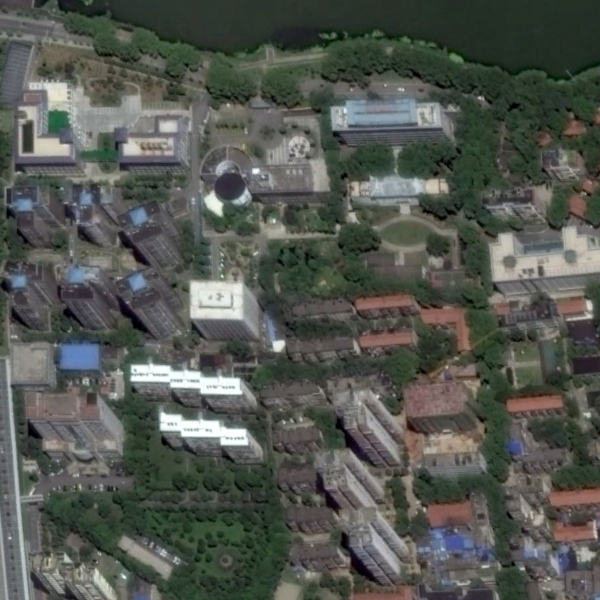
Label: School